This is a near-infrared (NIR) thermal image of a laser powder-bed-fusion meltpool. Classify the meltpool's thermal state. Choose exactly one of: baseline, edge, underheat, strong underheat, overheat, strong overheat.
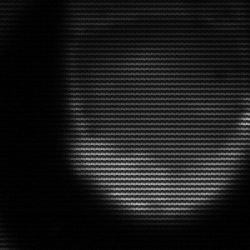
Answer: edge